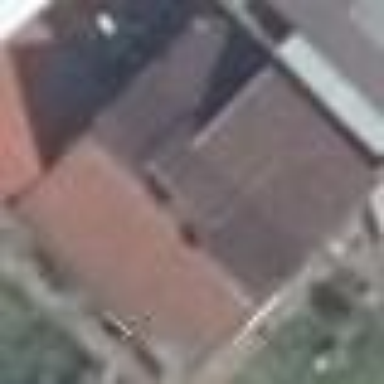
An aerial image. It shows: Building with gabled brown roof.